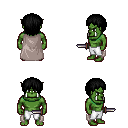
a pixel art fantasy rpg character, male body template, orc, green skin, gray cape, white pants, black plain hairstyle, dagger, four views (front, back, left, right), 2x2 character sprite sheet, small pixel art, hard edges, no anti-aliasing